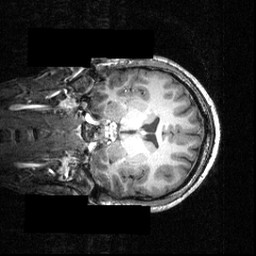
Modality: T1w
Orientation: coronal
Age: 26
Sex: male
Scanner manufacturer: siemens
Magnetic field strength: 3.951 T
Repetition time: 1.5 s
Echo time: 0.00335 s